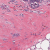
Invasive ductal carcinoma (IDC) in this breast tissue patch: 0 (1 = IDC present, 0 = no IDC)